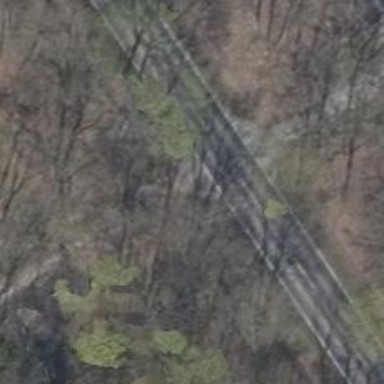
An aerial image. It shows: Track with grade2 tracktype.